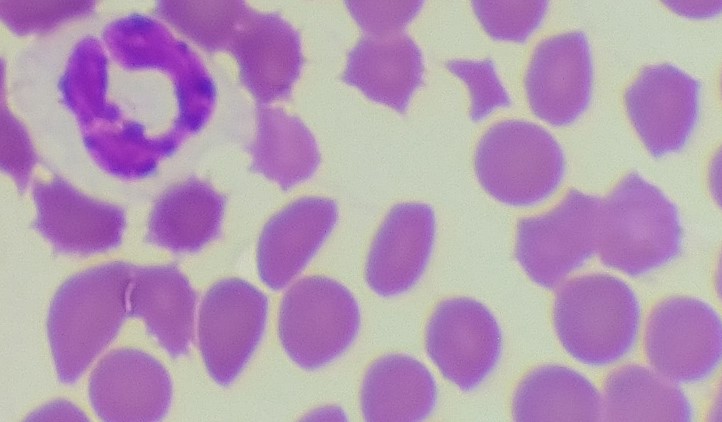
White blood cell type: Neutrophil